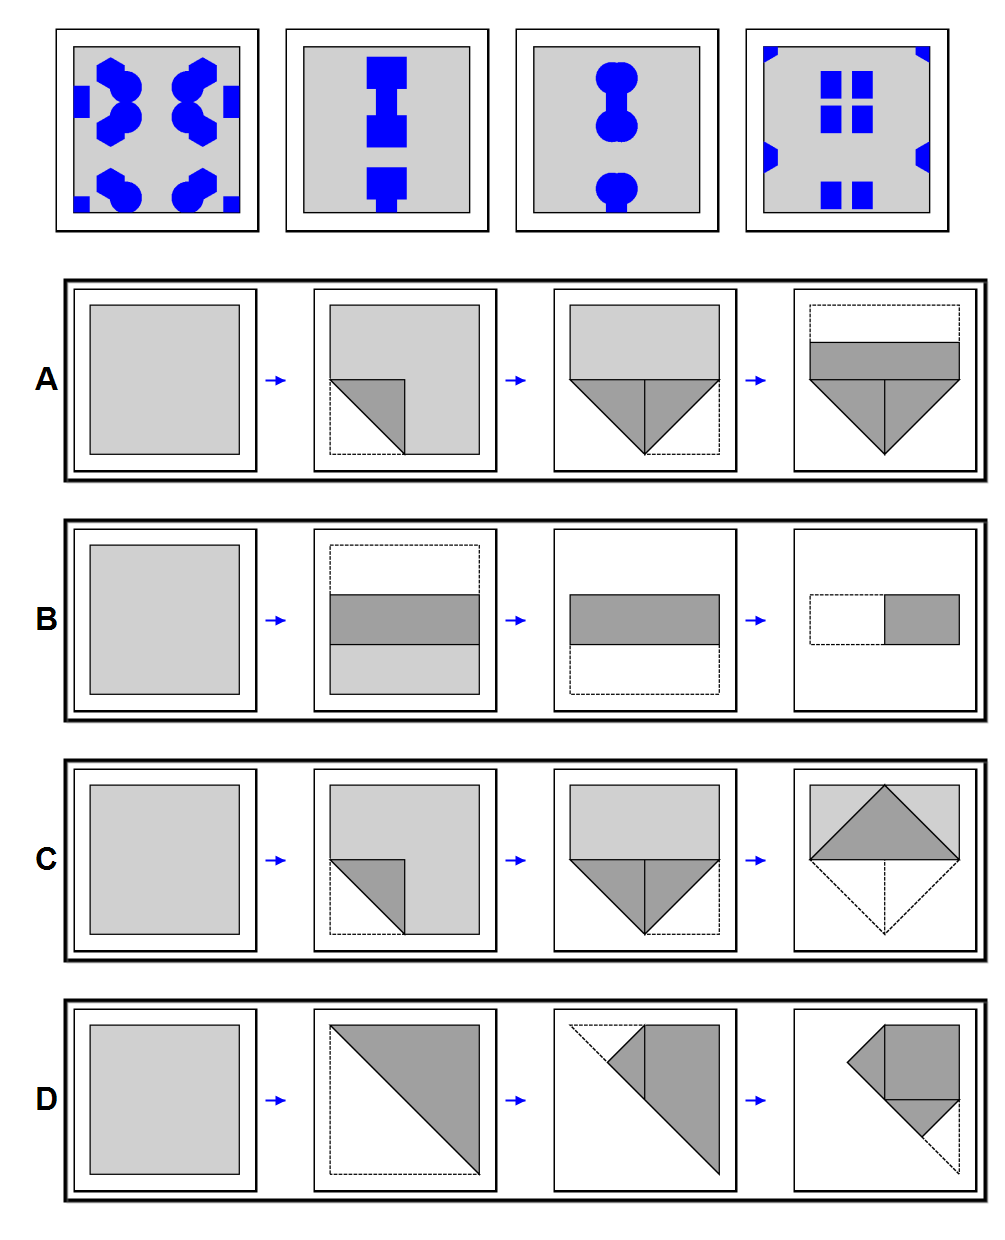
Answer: B